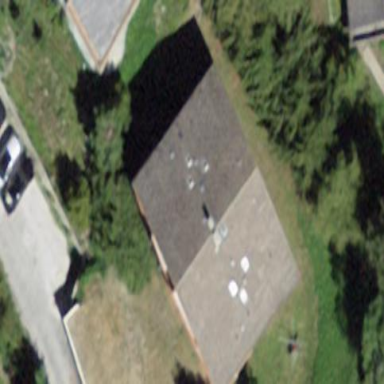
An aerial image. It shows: Gabled roof house.